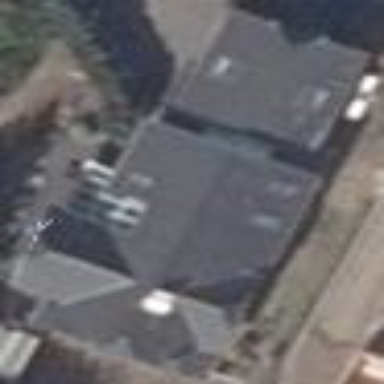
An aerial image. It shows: Detached building with half-hipped roof.